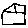
Label: house